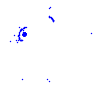
Particle: kaon